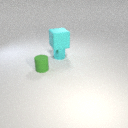
small cyan metal cylinder behind small green rubber cylinder